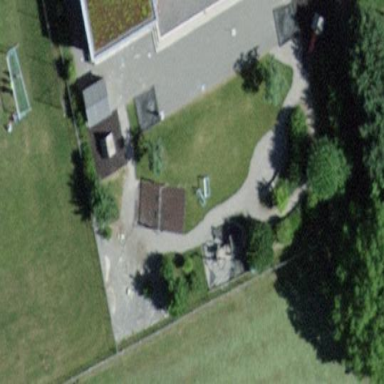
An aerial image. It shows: Playground area for leisure activities on the land.